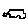
Label: car